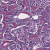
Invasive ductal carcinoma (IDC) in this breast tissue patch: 1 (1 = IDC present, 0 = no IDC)